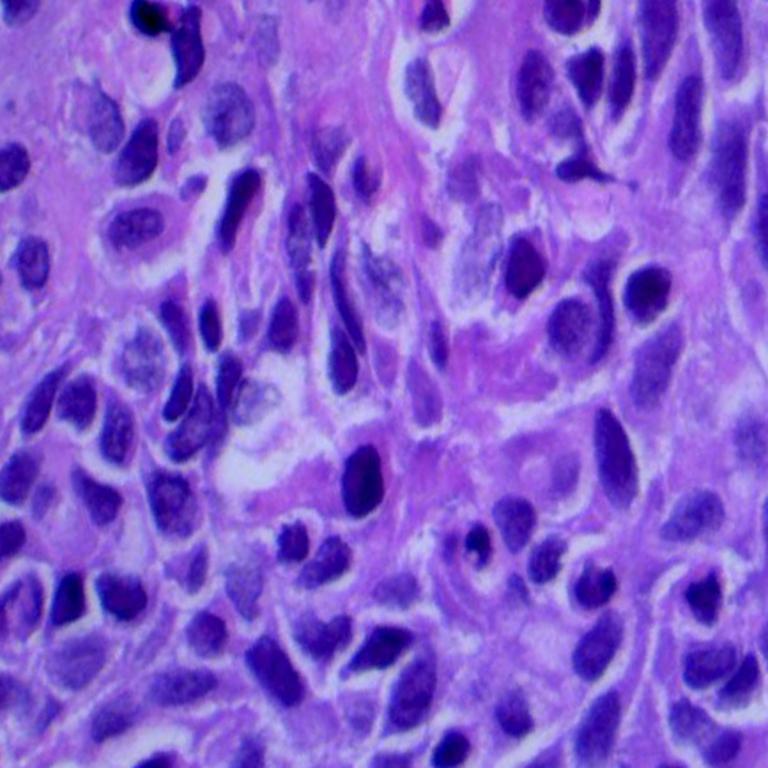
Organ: lung
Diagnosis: squamous carcinomas